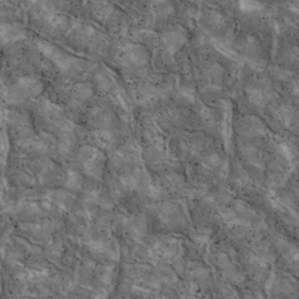
Label: non_frost